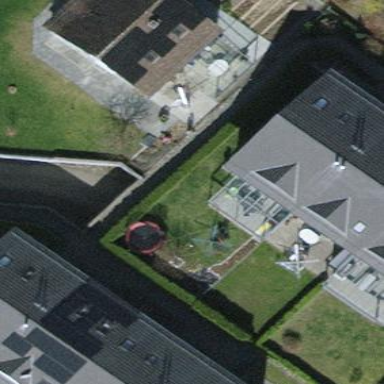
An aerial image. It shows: Semi-detached house with flat roof.